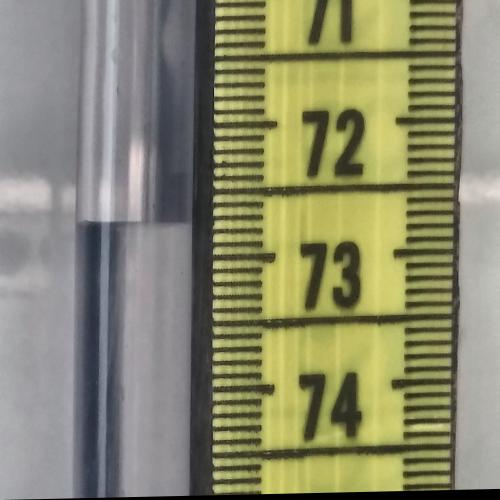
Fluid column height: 72.7 cm